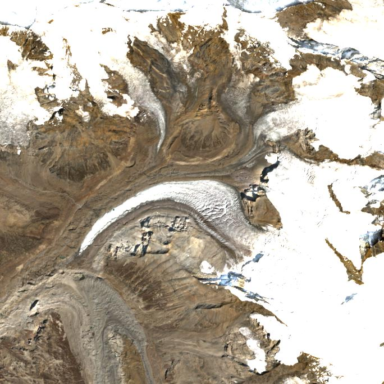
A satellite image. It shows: Majestic glacier in the distance.